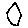
Label: hexagon